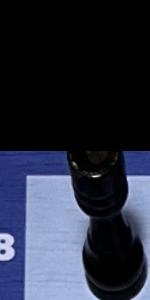
Label: Rook_Black